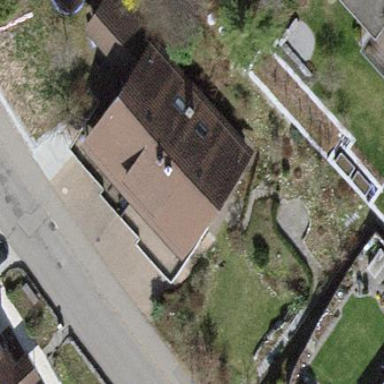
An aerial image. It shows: Semi-detached house.